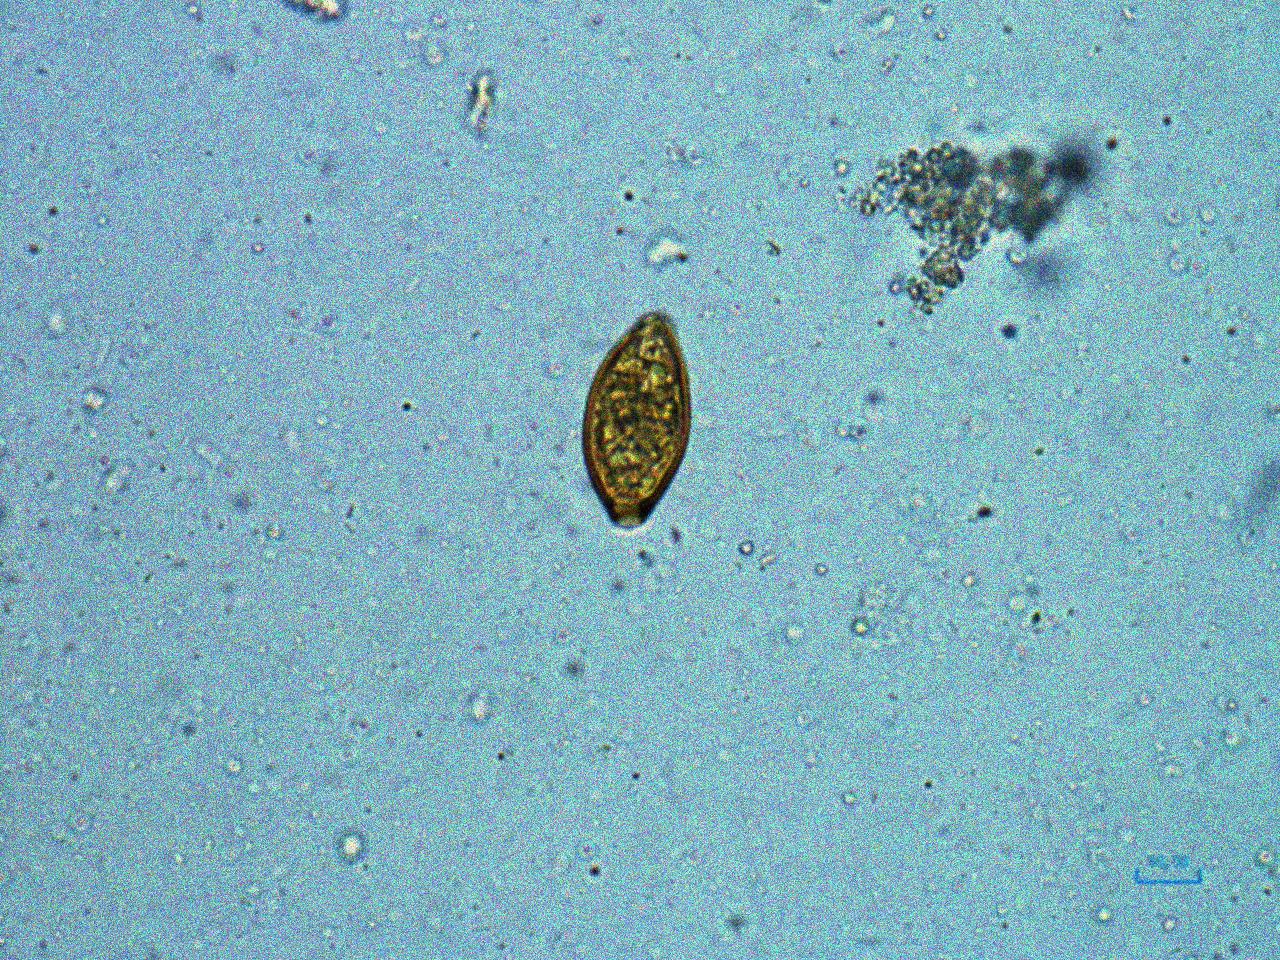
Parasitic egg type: Trichuris trichiura